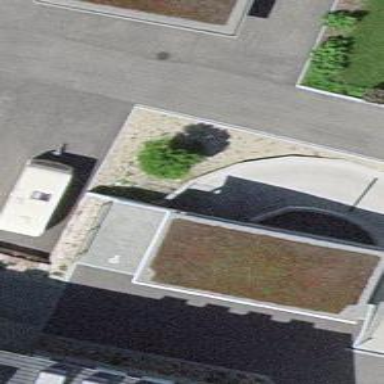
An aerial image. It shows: Parking entrance.